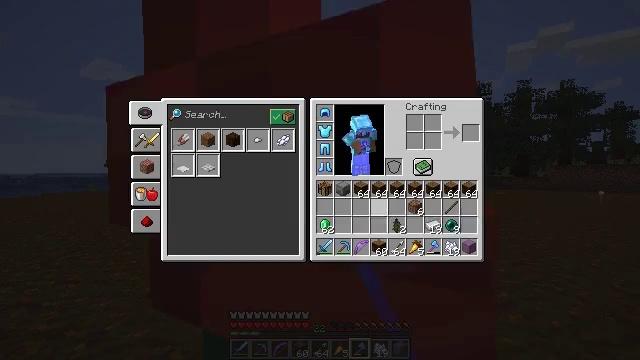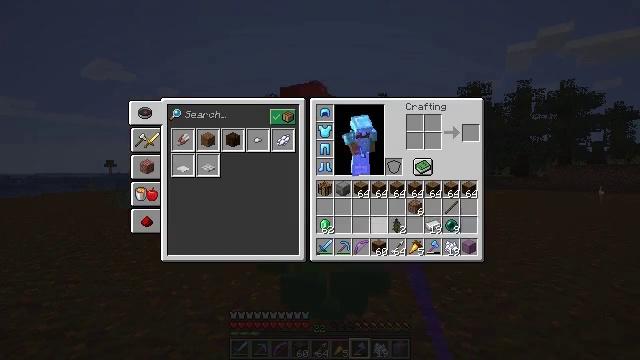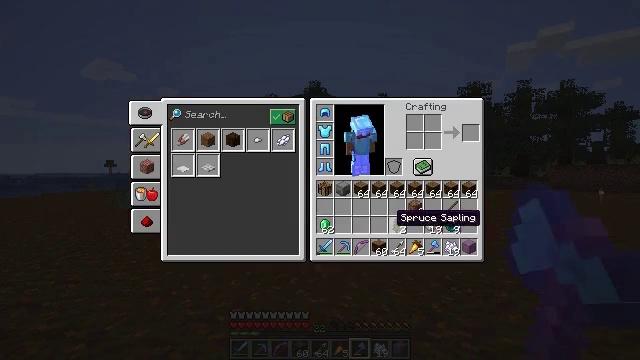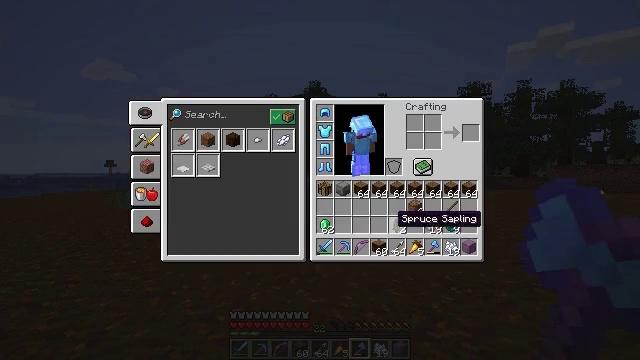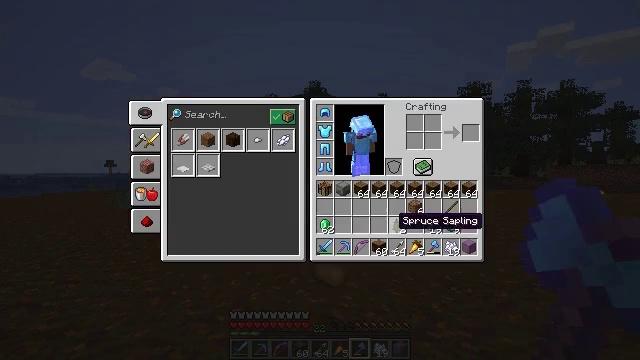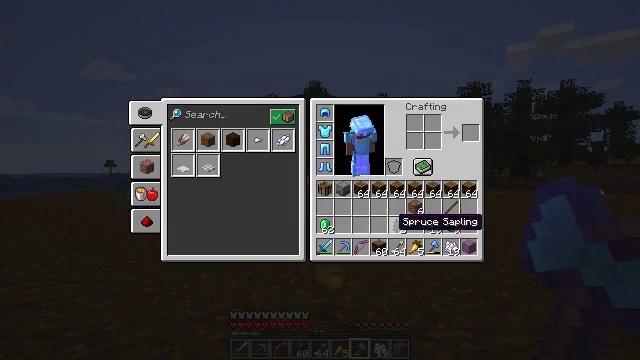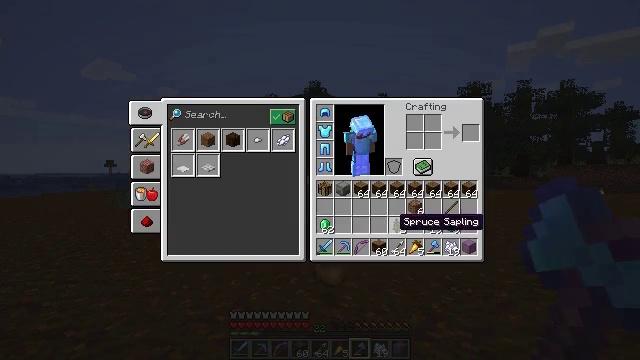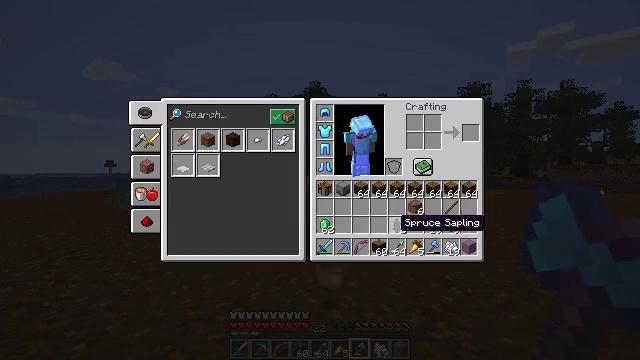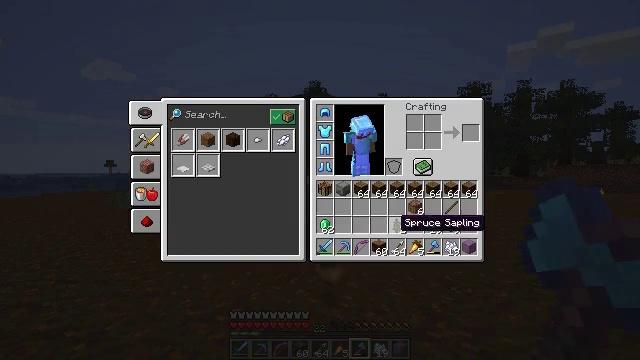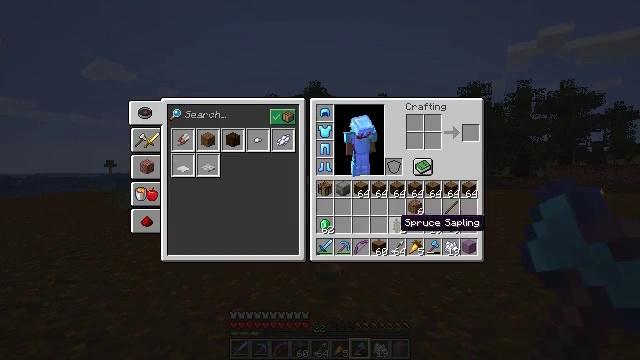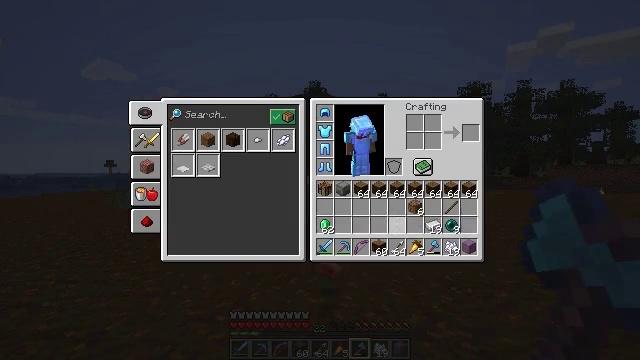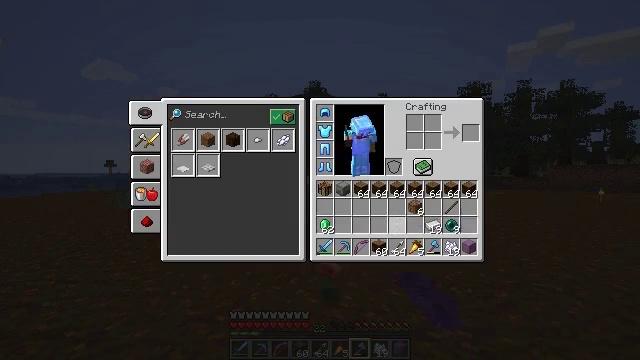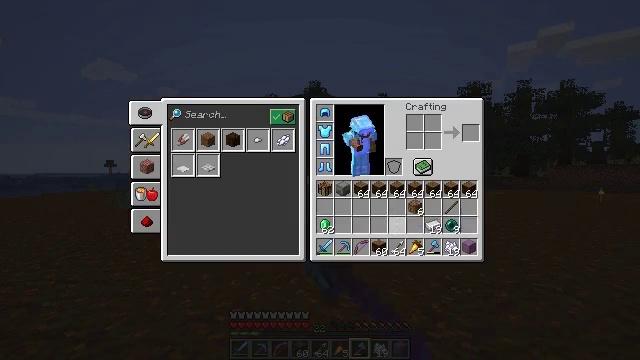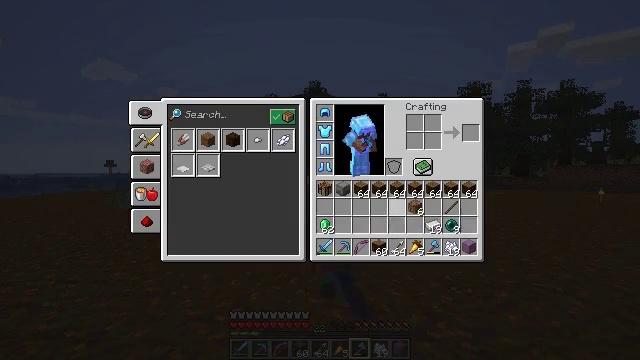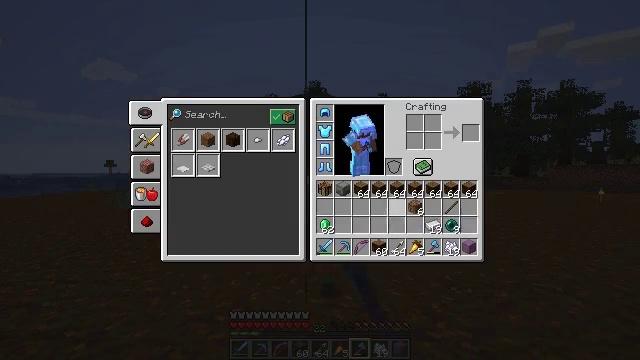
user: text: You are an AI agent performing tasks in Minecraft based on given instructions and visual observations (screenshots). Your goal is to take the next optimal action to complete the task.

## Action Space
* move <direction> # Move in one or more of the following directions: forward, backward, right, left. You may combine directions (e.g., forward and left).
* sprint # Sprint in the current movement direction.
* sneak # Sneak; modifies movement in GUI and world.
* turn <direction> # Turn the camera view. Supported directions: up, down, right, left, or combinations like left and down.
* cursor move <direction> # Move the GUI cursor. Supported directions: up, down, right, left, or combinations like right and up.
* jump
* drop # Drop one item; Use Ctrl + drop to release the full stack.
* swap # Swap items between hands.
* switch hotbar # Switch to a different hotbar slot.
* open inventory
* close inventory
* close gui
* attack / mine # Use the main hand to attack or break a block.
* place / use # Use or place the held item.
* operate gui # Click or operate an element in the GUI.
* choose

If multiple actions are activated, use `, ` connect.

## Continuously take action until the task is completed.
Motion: motion action
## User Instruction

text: Drop a spruce sapling.
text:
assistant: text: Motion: sprint, cursor move down, open gui
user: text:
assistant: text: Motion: sprint, drop
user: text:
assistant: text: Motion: sprint, drop
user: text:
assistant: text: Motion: sprint
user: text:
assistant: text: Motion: sprint
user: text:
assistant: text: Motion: sprint
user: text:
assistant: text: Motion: sprint
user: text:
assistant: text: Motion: sprint
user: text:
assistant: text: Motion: sprint
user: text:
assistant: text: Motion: sprint, drop
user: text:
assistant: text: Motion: sprint, drop
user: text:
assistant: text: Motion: sprint, cursor move up
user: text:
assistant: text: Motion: sprint
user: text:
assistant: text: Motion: sprint
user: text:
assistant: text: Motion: sprint